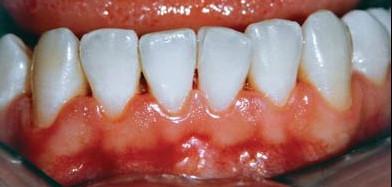
Condition: Gingivitis